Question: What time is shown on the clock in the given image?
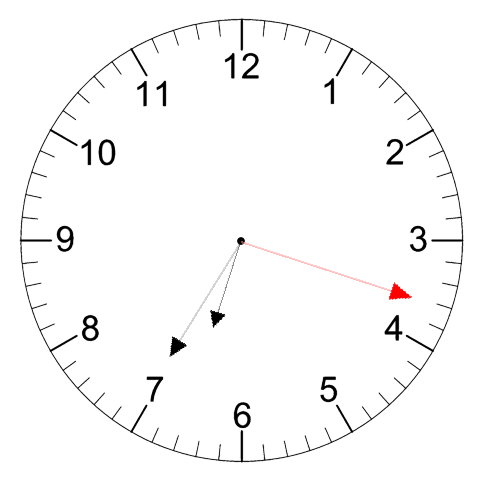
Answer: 06:35:18